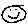
Label: smiley face